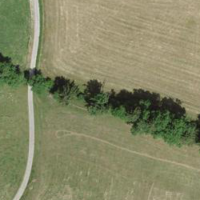
EUNIS habitat code: 24
Species observed at this site:
Symphoricarpos albus